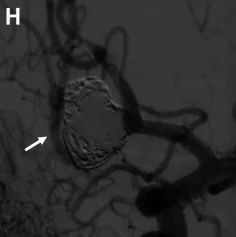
Patient #8. Repeat aneurysm coiling (including Acomm re-sacrifice) [ post-treatment angiogram demonstrating no residual aneurysm and filling of the right ACA through the bypass (highlighted by arrows)]. On follow up, the bypass was open and there was no aneurysm recurrence. The patient was neurologically intact and living independently.
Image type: radiology (mri)